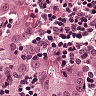
Metastatic tissue present: yes